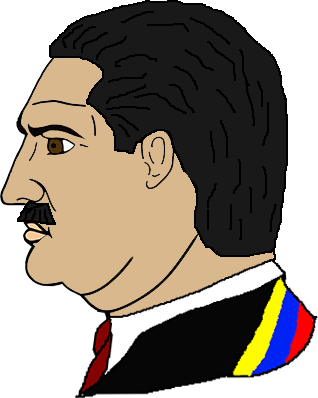
Label: 4_Yes_Chad